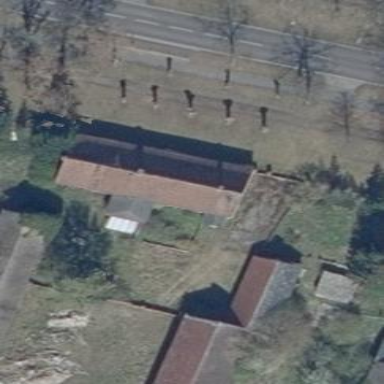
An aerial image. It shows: Simple house.